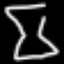
Label: hourglass